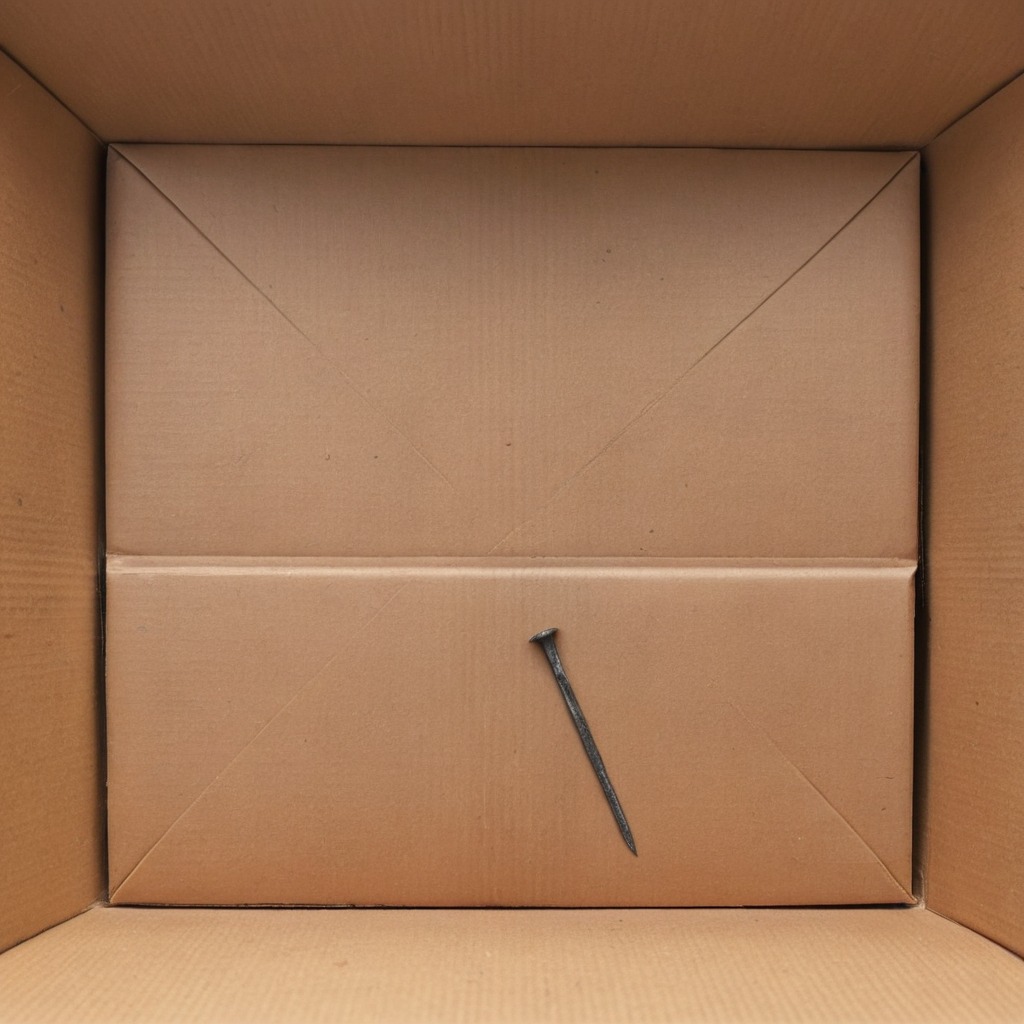
An iron nail is lying on a clean dry cardboard box surface in an outdoor workshop during daytime bright natural light soft shadows slightly creased but